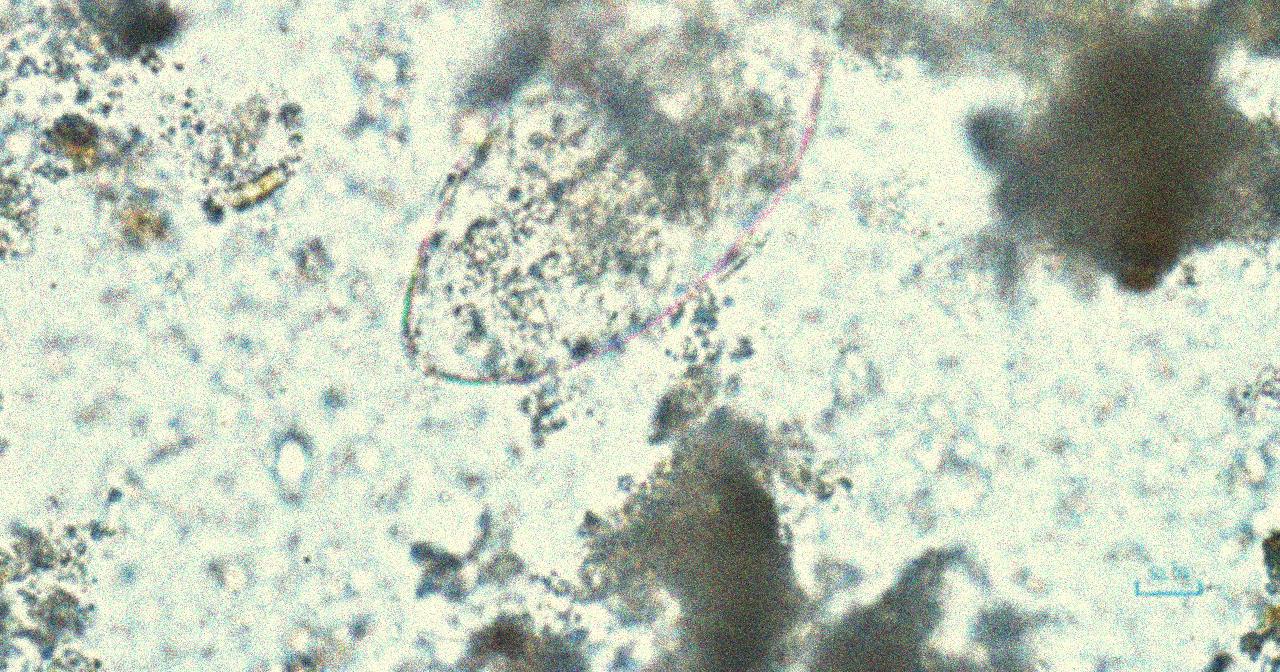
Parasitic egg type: Fasciolopsis buski